Question: Hi I have a small program that generates a grid using an array of buttons. when clicking on the buttons they change color. How can I export this layout into Ms Excel exactly how it is on the form is it even possible? I want the cells in Excel to represent the buttons
My program looks as follows:
How I create my grid:
'''
int col = 7;
int row = 4;
int count = 0;
Button[][] buttons;
public void placeRows()
{
for (int r = 0; r < row; r++)
{
createColumns(r);
}
}
public void createColumns(int r)
{
int s = r * 25; //gap
for (int c = 0; c < col; c++)
{
buttons[r][c] = new Button();
buttons[r][c].SetBounds(75 * c, s, 75, 25);
buttons[r][c].Text = Convert.ToString(c);
buttons[r][c].Click += new EventHandler(grid_Click);
panel1.Controls.Add(buttons[r][c]);
}
}
private void Form1_Load(object sender, EventArgs e)
{
placeRows();
}
void grid_Click(object sender, EventArgs e)
{
Button button = sender as Button;
if (count == 0)
{
button.BackColor = Color.Red;
count++;
}
else if (count == 1)
{
button.BackColor = Color.Blue;
count--;
}
}
private void btnExport_Click(object sender, EventArgs e)
{
//have no idea how to start this
}
'''
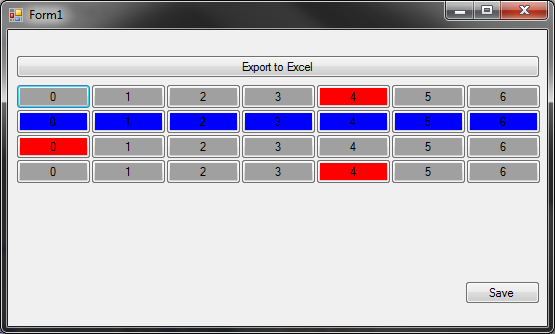
Answer: You can use Microsoft Excel COM component.
First you must add as a reference the Microsoft Excel XX.X Object Library (in my case I'm using 12.0).
Below code contains simple class, that create new worksheet with data from array of buttons. If you want save your workspace, you should uncomment 'app.SaveWorkspace(excelName);' in 'Do' method.
'''
using Microsoft.Office.Interop.Excel;
namespace SimpleExcelExport
{
class Export
{
public Export(bool defaultBackgroundIsWhite)
{
this.defaultBackgroundIsWhite = defaultBackgroundIsWhite;
app = new Application();
app.Visible = true;
workbook = app.Workbooks.Add(1);
worksheet = (Worksheet)workbook.Sheets[1];
}
public void Do(string excelName, System.Windows.Forms.Button[][] array)
{
for (int i = 0; i <= array.GetUpperBound(0); i++)
{
for (int j = 0; j <= array[i].GetUpperBound(0); j++)
{
AddData(i, j, array[i][j]);
}
}
//app.SaveWorkspace(excelName);
}
private void AddData(int row, int col, System.Windows.Forms.Button button)
{
if (button == null) return;
row++;
col++;
Range range = worksheet.Cells[row, col];
if (!defaultBackgroundIsWhite)
range.Interior.Color = button.BackColor.ToArgb();
else
range.Interior.Color = button.BackColor.Name != "Control" ? button.BackColor.ToArgb() : System.Drawing.Color.White.ToArgb();
range.NumberFormat = "";
worksheet.Cells[row, col] = button.Text;
}
private Application app = null;
private Workbook workbook = null;
private Worksheet worksheet = null;
private Range workSheet_range = null;
private bool defaultBackgroundIsWhite;
}
}
'''
Example of usage:
'''
private void btnExport_Click(object sender, EventArgs e)
{
Export ep = new Export(true);
ep.Do("test.xsl", buttons);
}
'''